Question: I want to view a byte array in the Eclipse (Helios Release, build id: 20100617-1415) Java debugger as an array of hex bytes (2 digits each) or unsigned decimal numbers? Is that possible? How?
For example, I want to display this:

...as: 0, 48, 71, 22, 139, 166, ...
...or as: 0x00, 0x30, 0x47, 0x16, 0x8B, 0xA6, ...
(This is a similar question to "<URL>
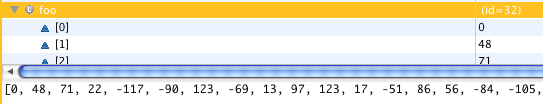
Answer: Not exact what you want but as I know in DEBUG MODE, there is an option for primitive Types (int, long,...).
> Switch to Debug perspective.
In the Variables view click the
"menu" item (triangle item before
minimize) and select "Java Primitives...".
In the Dialog you can choose between Hex
view, Ascii view and unsigned (for
byte).
Found this, maybe help: <URL>
On 3.7 (and maybe earlier), go into preferences, type "primitive display" in the filtering area, and choose to display hex values.